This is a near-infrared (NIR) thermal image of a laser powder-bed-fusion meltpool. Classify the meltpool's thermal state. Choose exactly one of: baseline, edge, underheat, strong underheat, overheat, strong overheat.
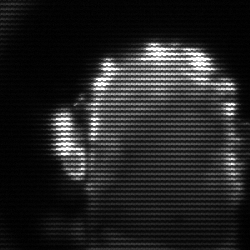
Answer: baseline